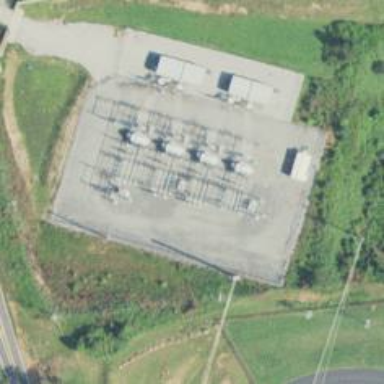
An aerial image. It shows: Switch used for power control.